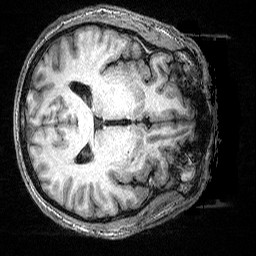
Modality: T1w
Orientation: axial
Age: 33
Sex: male
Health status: ill
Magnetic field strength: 3 T
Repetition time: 2.53 s
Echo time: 0.00331 s